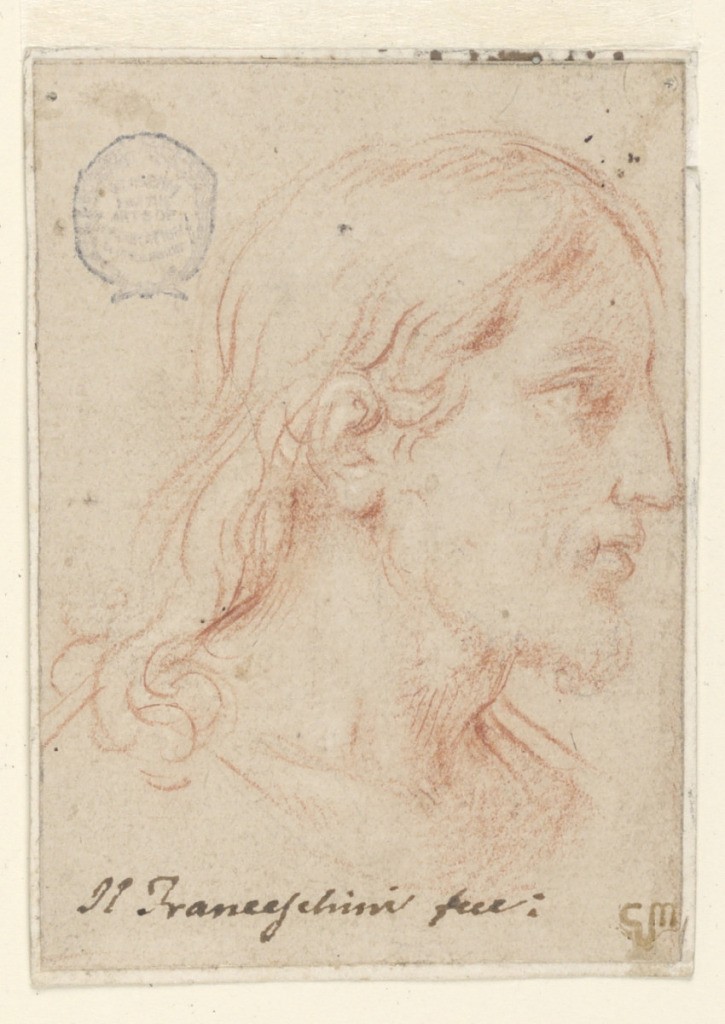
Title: Head of Christ
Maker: Marc Antonio Franceschini, Italian, 1648 – 1729
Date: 1700–29
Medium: Red chalk on paper
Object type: Drawing
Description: Sketchy view of a portrait of Jesus Christ, shown in profile, facing right.